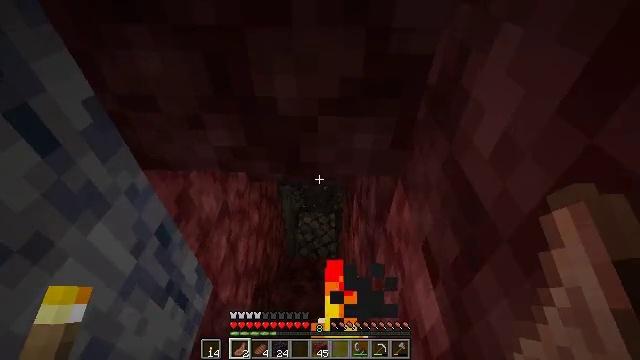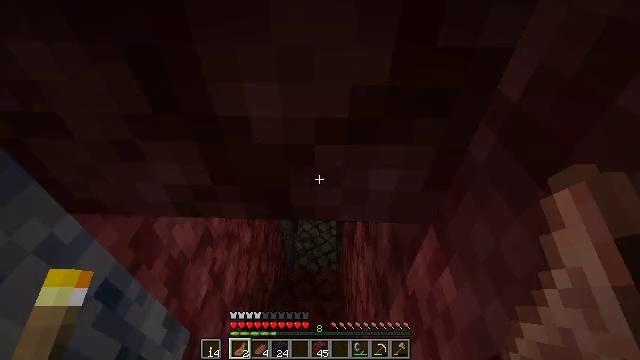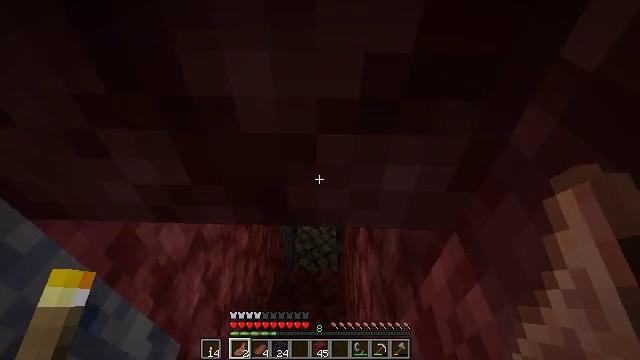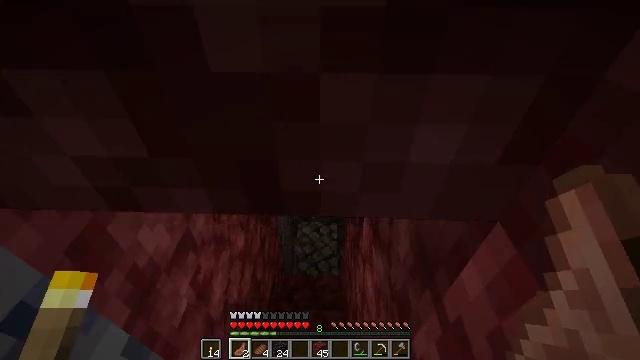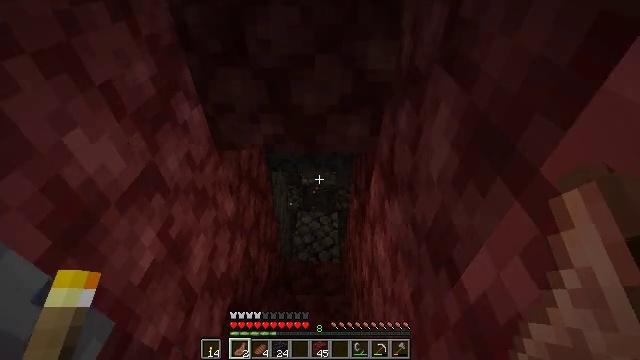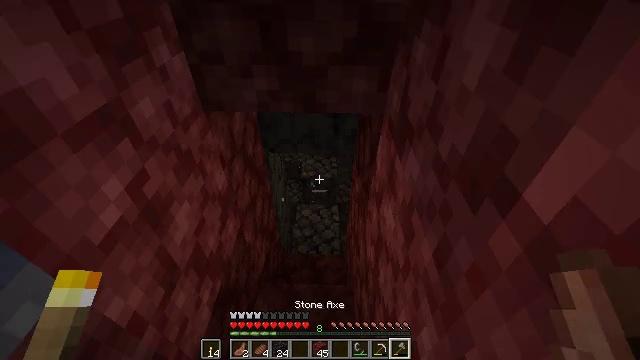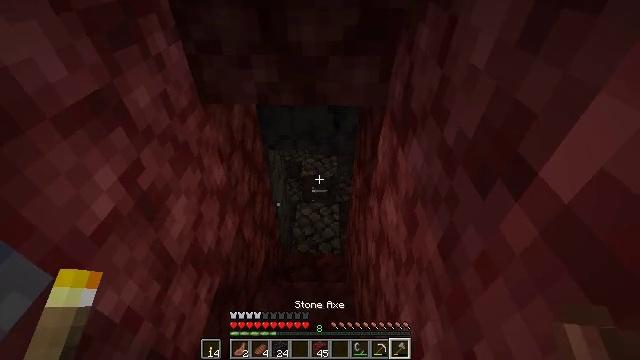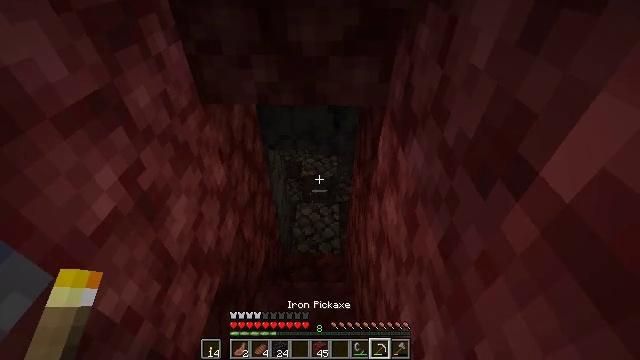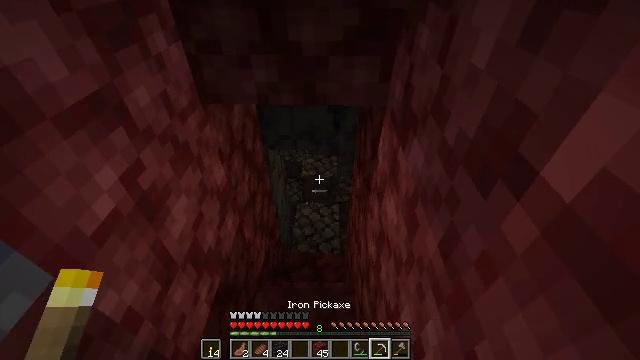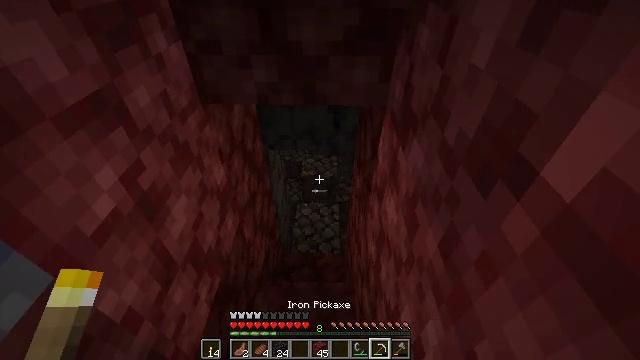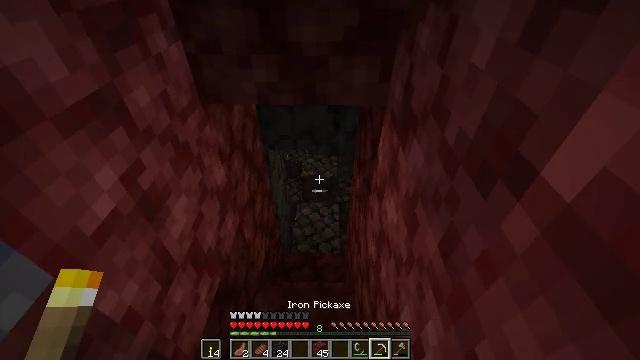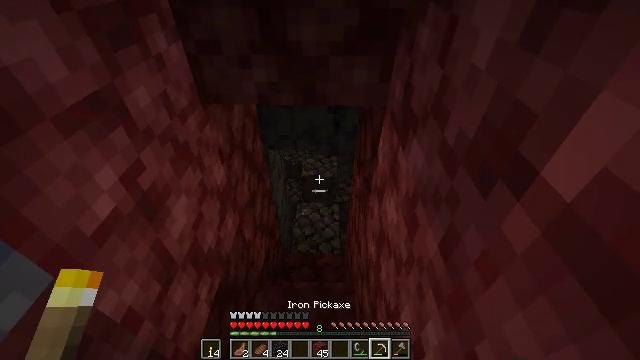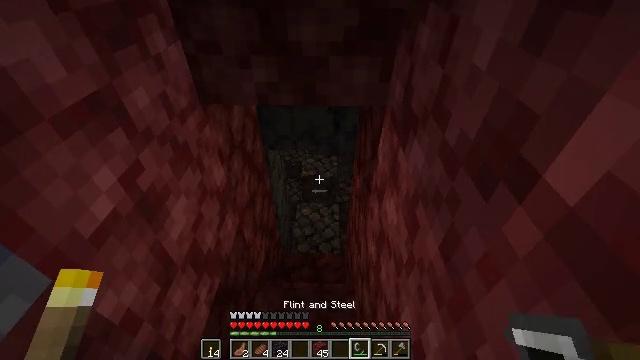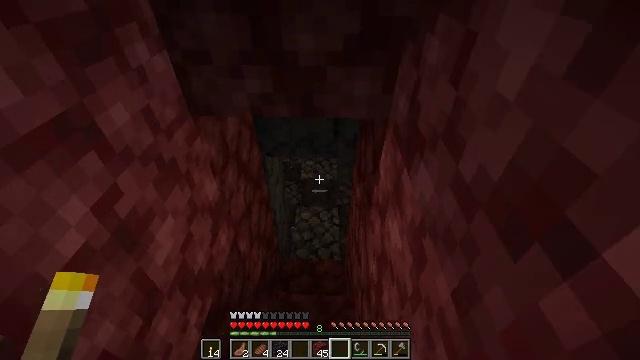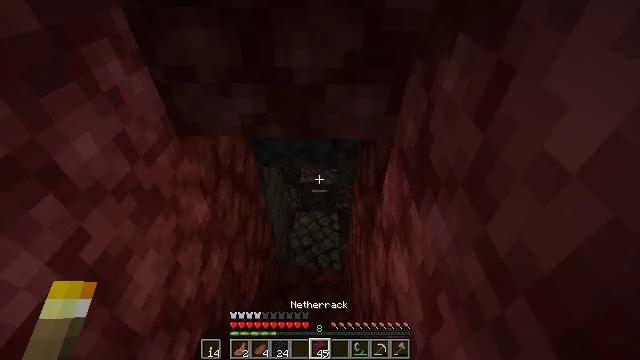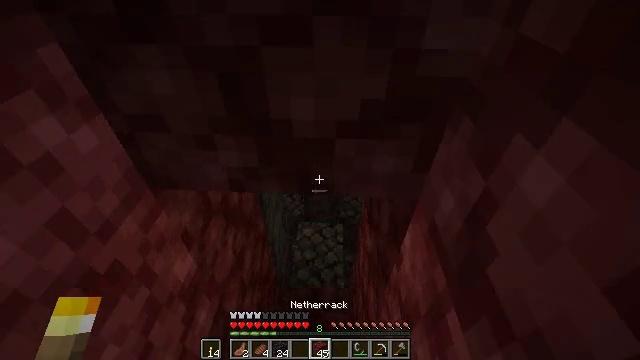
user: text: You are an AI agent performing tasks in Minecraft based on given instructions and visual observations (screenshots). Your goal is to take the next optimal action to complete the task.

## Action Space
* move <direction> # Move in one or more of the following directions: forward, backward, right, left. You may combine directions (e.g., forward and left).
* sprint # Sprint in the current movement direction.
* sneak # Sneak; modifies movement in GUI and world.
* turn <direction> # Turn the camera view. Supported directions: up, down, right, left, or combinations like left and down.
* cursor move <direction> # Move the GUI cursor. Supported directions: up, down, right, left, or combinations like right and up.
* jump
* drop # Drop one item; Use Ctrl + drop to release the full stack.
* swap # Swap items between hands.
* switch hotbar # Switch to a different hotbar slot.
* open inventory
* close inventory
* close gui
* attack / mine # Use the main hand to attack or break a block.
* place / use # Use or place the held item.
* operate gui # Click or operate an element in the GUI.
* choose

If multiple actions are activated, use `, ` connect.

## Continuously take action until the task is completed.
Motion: motion action
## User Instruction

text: Hunt the magma cube.
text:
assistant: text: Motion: move forward
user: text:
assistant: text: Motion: move forward
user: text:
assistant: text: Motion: no_op
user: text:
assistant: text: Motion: no_op
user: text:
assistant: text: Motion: no_op
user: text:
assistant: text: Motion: no_op
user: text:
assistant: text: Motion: no_op
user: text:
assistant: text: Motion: no_op
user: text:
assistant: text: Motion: no_op
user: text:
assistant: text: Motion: no_op
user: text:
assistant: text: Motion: no_op
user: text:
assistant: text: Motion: move forward
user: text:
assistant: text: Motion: move forward
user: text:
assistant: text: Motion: move forward
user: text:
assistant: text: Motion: move forward, turn left
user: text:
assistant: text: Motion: move forward
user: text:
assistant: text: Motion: move forward
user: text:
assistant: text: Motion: move forward
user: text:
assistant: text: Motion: move forward
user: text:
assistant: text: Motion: move forward
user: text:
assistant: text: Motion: move forward
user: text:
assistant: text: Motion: move forward
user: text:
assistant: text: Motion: move forward
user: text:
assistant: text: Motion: move forward
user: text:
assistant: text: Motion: move forward
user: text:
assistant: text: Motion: move forward
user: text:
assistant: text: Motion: move forward
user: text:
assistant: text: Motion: move forward
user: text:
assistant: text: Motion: move forward
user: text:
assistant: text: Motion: move forward, turn up